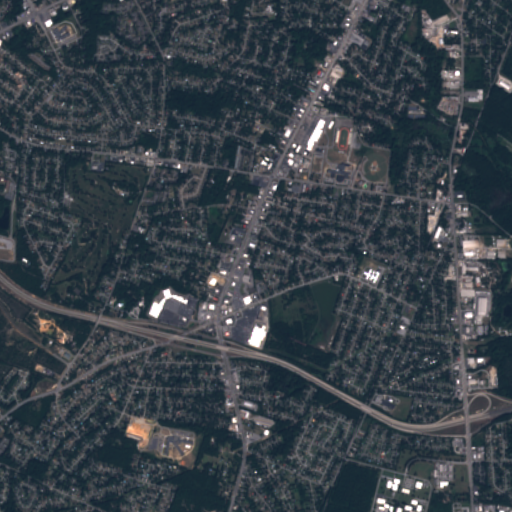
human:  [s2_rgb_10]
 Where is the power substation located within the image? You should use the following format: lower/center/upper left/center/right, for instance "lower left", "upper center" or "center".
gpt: The power substation is located in the upper center of the image.
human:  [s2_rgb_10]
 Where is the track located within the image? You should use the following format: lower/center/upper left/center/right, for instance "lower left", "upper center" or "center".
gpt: The track is located in the upper right of the image.
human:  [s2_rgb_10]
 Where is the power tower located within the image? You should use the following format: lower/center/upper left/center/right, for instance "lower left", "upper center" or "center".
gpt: There is no power tower in the image.